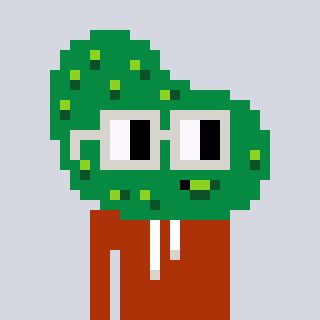
a pixel art character with square light gray glasses, a pickle-shaped head and a hotbrown-colored body on a cool background